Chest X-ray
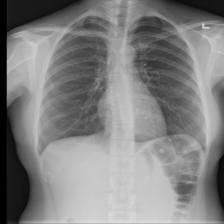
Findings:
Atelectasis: negative
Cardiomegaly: negative
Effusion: negative
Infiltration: negative
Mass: negative
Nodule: negative
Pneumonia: negative
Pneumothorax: negative
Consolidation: negative
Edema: negative
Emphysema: negative
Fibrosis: negative
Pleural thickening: negative
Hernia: negative